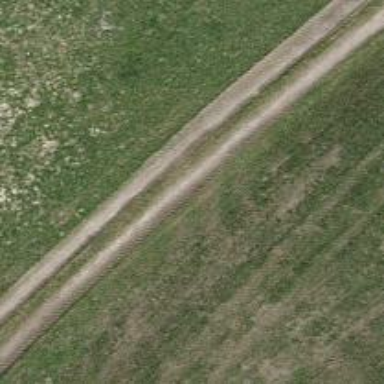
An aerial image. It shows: Track road with grade4 tracktype.